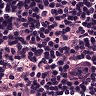
Metastatic tissue present: no